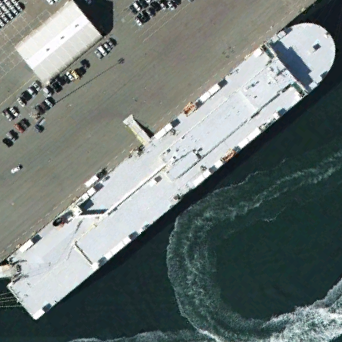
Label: civil